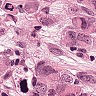
Metastatic tissue present: yes